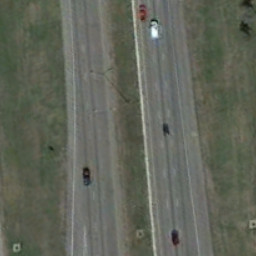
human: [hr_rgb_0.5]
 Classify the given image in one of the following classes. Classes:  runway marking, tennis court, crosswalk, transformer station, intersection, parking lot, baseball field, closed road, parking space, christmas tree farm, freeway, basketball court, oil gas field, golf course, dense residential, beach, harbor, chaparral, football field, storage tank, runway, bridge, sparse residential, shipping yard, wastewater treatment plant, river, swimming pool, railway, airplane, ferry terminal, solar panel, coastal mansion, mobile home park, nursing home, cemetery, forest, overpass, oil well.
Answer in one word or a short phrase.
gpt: freeway